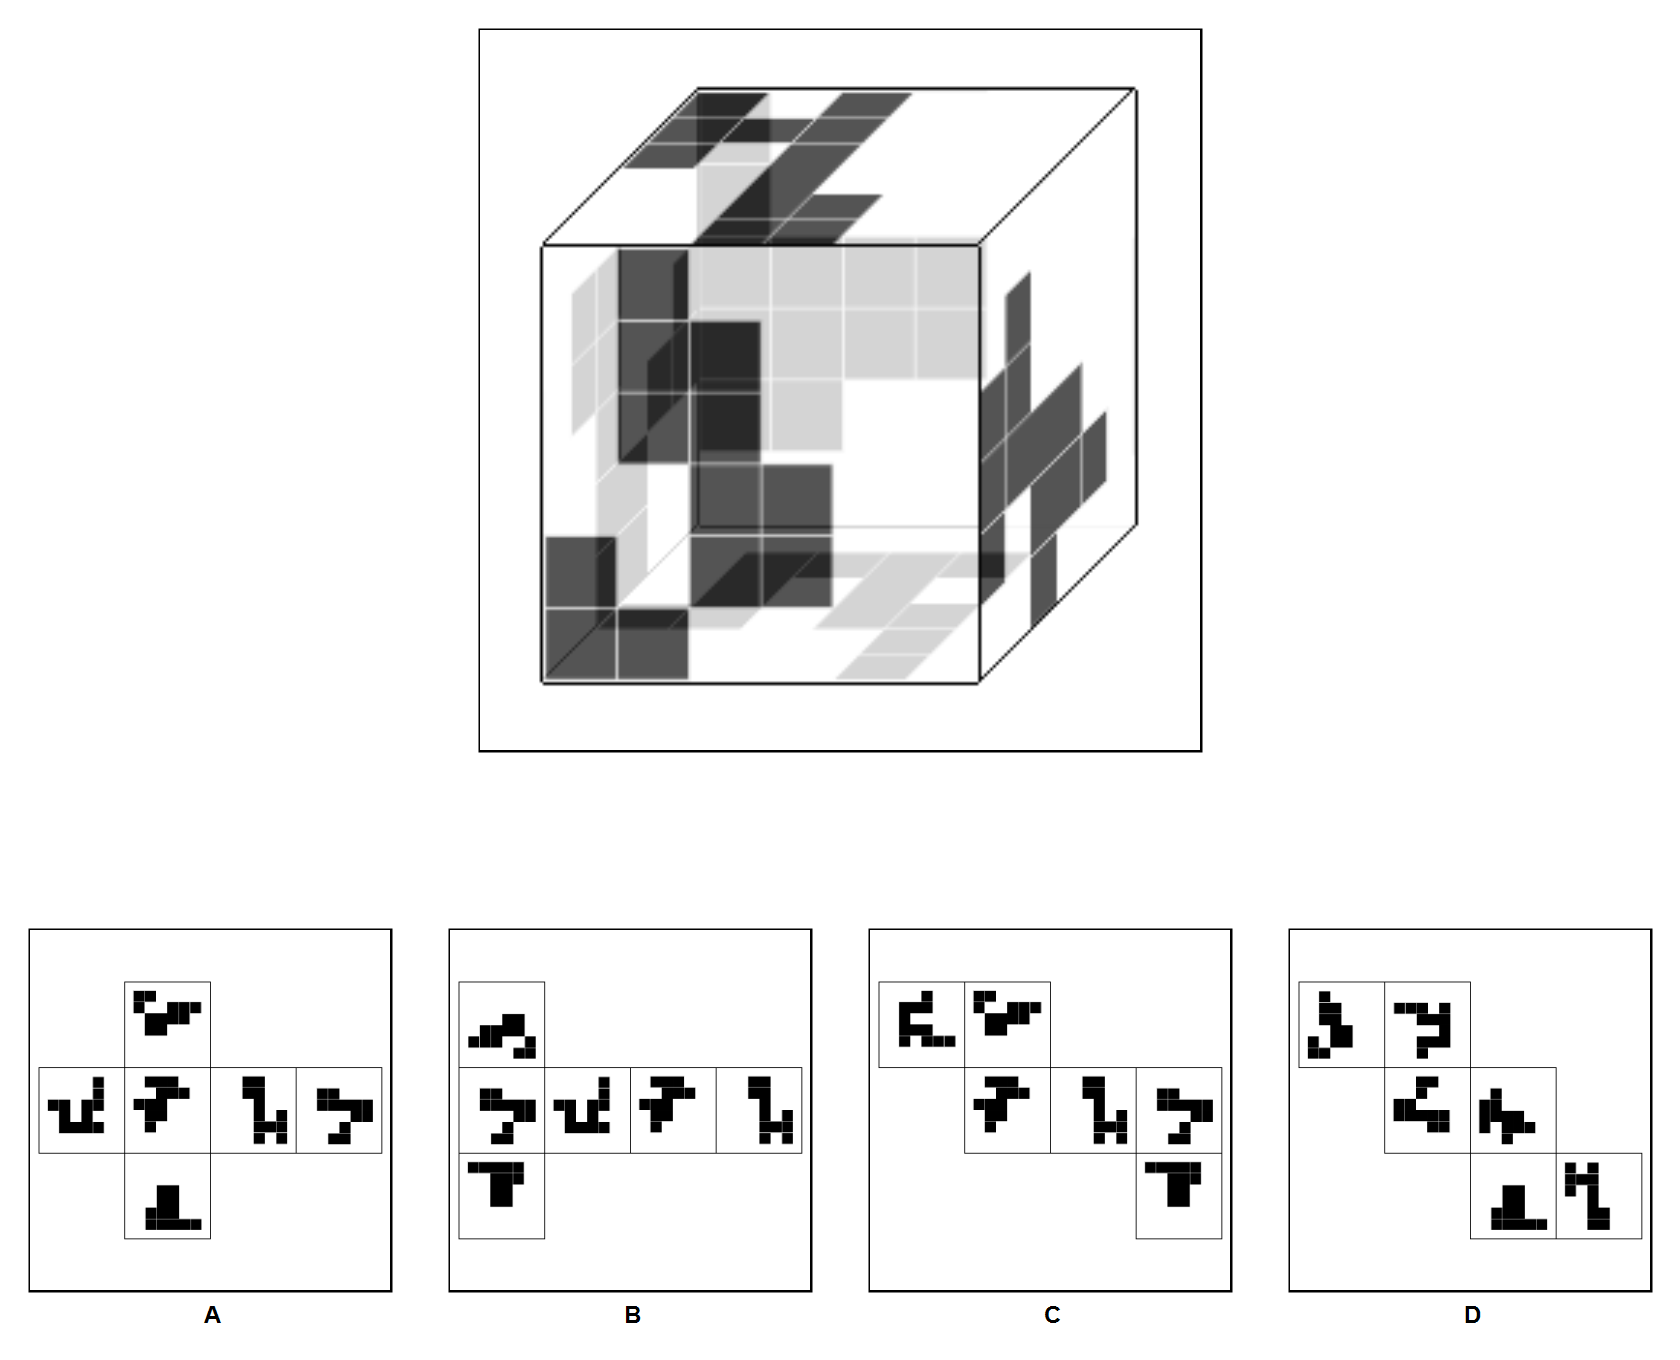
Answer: D